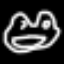
Label: frog